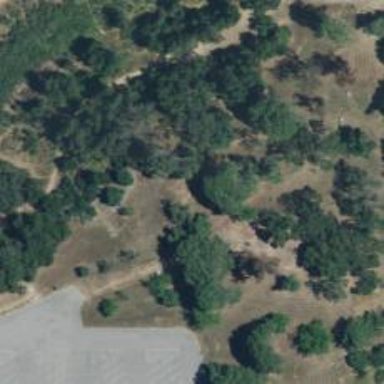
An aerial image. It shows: Disc golf basket.